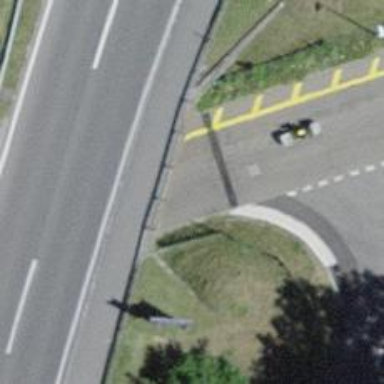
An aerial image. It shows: Residential road passing through tunnel.